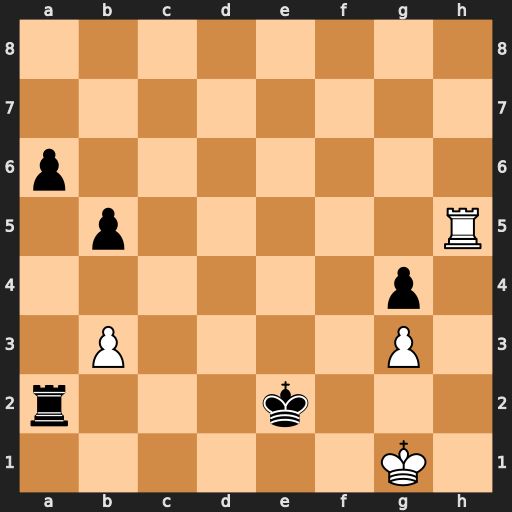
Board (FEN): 8/8/p7/1p5R/6p1/1P4P1/r3k3/6K1
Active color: w
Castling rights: -
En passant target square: -
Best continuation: Rh2+ Ke3 Rxa2